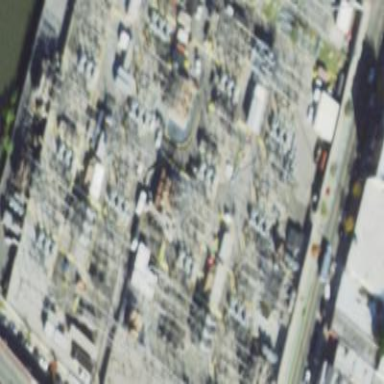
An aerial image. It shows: Outdoor substation at the transmission level.